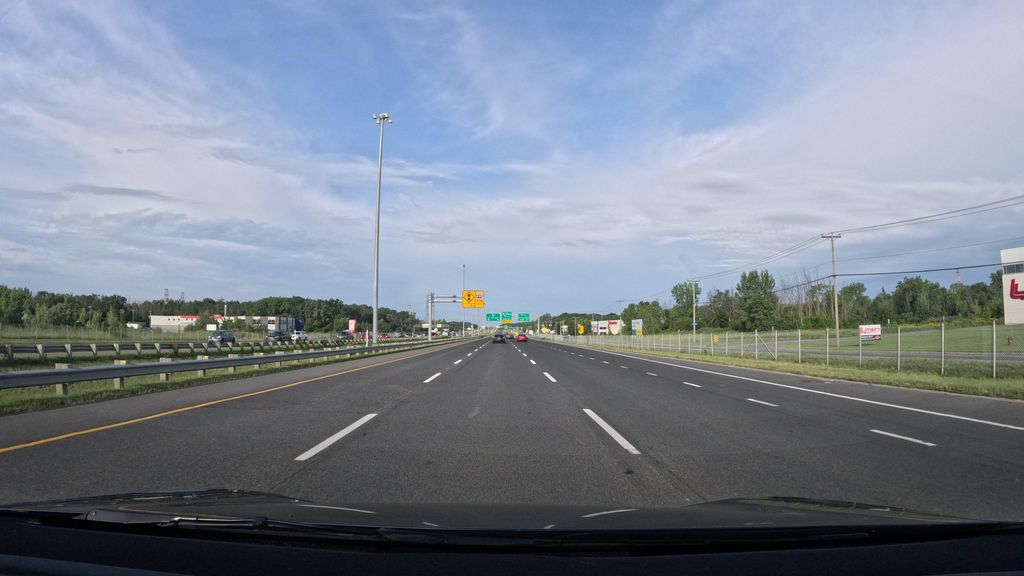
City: montreal